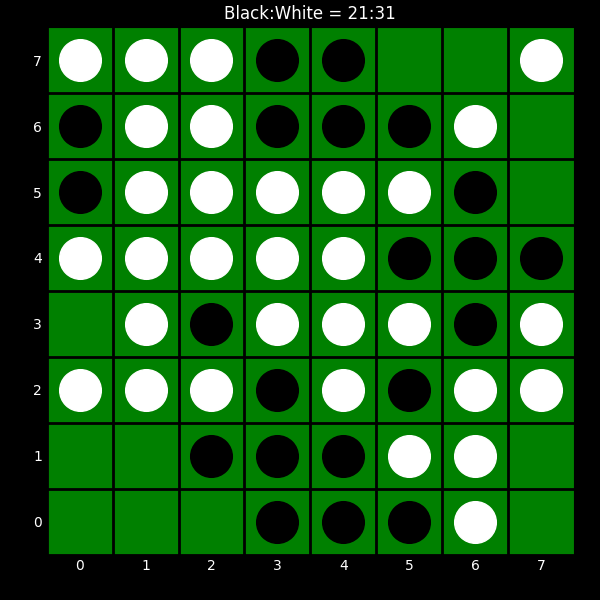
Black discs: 21
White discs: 31